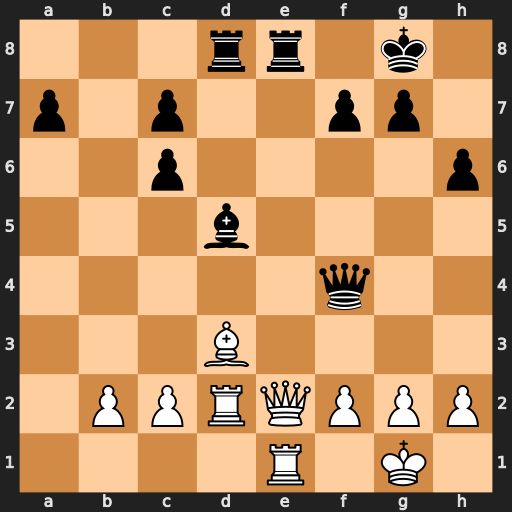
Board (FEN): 3rr1k1/p1p2pp1/2p4p/3b4/5q2/3B4/1PPRQPPP/4R1K1
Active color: w
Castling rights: -
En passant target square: -
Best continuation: Qxe8+ Rxe8 Rxe8#